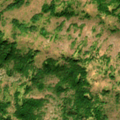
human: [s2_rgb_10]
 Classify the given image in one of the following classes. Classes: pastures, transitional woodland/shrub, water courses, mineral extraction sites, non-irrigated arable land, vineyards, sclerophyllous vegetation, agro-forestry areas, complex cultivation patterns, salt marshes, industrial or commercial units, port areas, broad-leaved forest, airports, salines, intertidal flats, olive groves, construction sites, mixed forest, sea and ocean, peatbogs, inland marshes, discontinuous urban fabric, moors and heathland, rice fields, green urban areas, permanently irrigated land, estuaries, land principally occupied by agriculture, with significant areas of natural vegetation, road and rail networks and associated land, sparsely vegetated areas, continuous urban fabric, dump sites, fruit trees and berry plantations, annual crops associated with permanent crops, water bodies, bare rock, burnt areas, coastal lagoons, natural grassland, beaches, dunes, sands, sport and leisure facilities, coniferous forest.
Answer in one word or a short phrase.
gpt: broad-leaved forest, transitional woodland/shrub